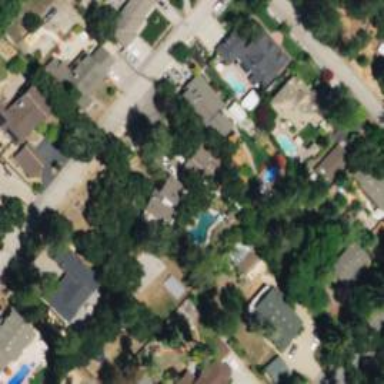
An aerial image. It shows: Swimming pool located in leisure land.